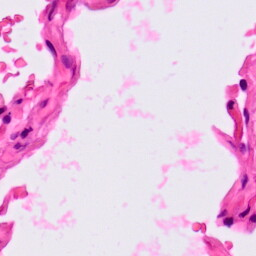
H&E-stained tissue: Lung